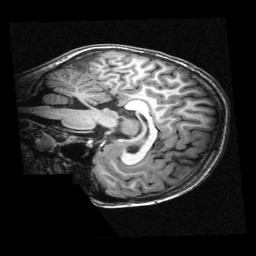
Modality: T1w
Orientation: sagittal
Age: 8
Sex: female
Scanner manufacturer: siemens
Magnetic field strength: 3 T
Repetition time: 2.3 s
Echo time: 0.00336 s